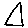
Label: triangle